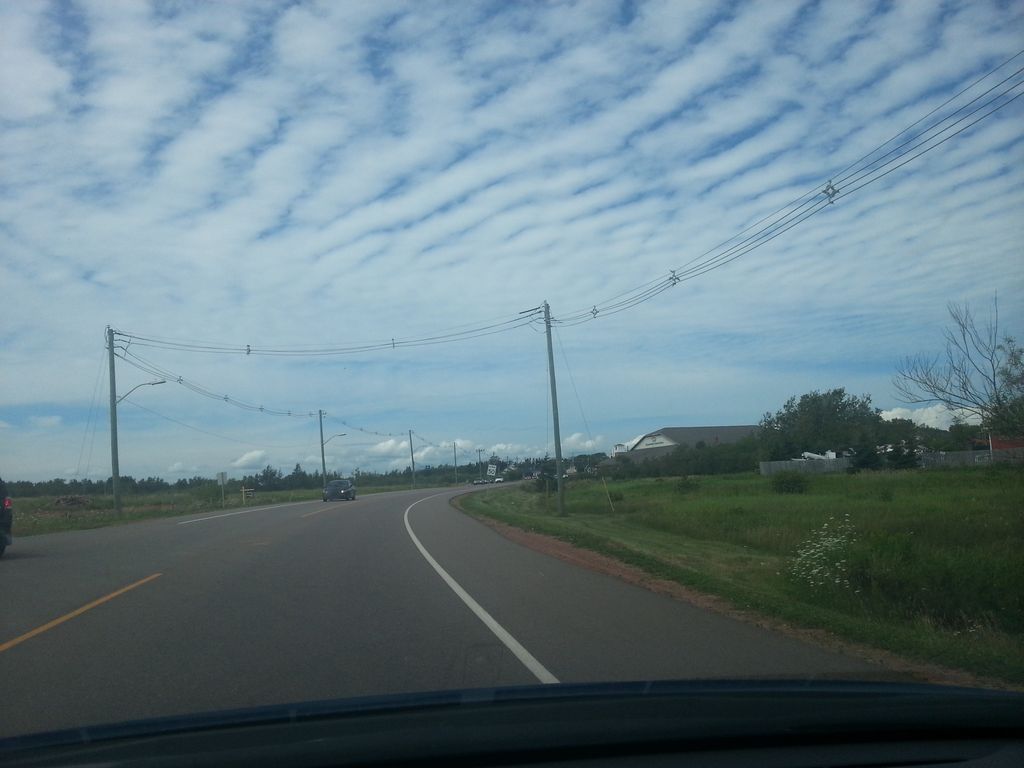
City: charlottetown